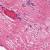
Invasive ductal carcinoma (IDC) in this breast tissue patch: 0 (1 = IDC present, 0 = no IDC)